Question: Here, 'str' contains emojis and set cursorPosition is not correct:
'''
let cursorPosition = str.characters.count
let cursorRange = NSRange(location: cursorPosition, length: 0)
textInputView.selectedRange = cursorRange
textInputView.scrollRangeToVisible(cursorRange)
'''

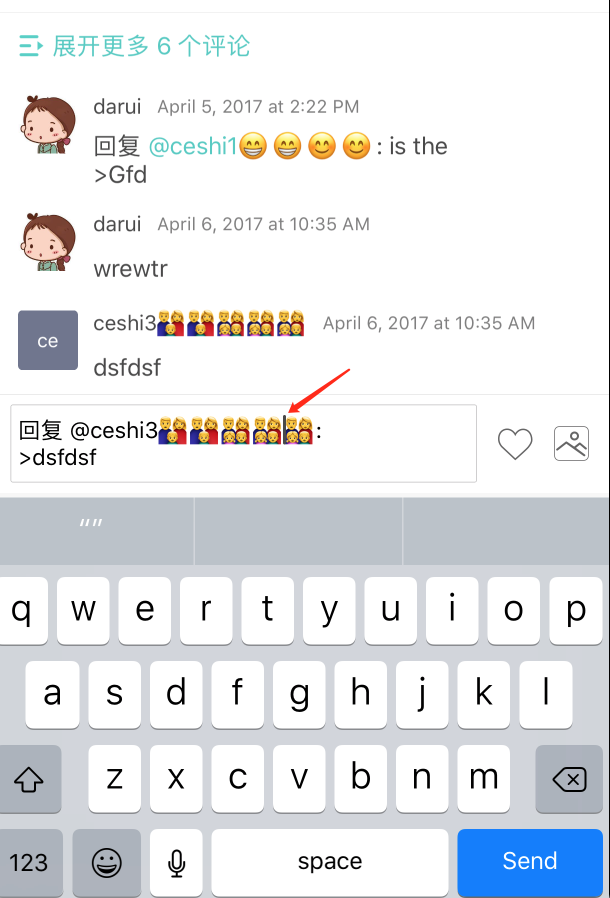
Answer: It is look like you want to put cursor at the last of 'textView'. Try like this way.
'''
textInputView.becomeFirstResponder()
let cursorPosition = str.utf16.count
let cursorRange = NSRange(location: cursorPosition, length: 0)
textInputView.selectedRange = cursorRange
textInputView.scrollRangeToVisible(cursorRange)
'''